Question: student working on my final project.
I am using Bootstrap 3 and am attempting to build a grid with similar structure to this image below:

I am only successful making the grids span horizontally %100 thus far.
You can <URL> my project to see what I have done.
I have attempted creating the following class but have since commented it out in my CSS due to some whacky effects and removed the body positioning.
'''
body {
position: relative;
}
.fluid-height {
height: 100%;
min-height: 100%;
position: absolute;
top: 0;
bottom: 0;
}
'''
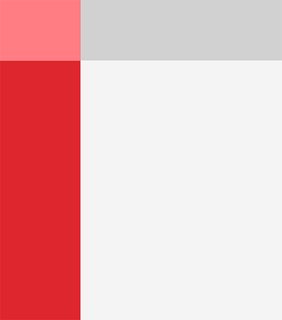
Answer: You can try setting a height of 100vh to your fluid-height div:
'''
.fluid-height { height:100vh }
'''
You can also use vh with your top grids and equal it all out to 100:
'''
.buffer-p { height:10vh; }
.fluid-height { height:90vh; }
'''
I don't know your requirements, though vh has some <URL>.